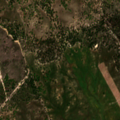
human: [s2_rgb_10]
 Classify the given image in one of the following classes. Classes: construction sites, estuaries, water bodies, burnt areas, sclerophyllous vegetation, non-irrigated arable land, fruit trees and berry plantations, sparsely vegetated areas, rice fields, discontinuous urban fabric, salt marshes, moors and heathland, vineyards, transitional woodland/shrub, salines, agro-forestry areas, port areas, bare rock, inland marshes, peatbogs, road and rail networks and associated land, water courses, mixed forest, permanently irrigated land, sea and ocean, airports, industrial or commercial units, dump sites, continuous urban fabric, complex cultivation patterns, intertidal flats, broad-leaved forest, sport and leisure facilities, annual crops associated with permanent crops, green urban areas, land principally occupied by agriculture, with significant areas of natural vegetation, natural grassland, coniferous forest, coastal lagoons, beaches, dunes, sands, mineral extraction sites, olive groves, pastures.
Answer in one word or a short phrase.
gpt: continuous urban fabric